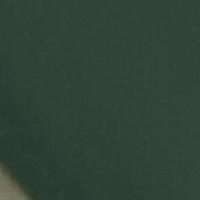
EUNIS habitat code: 15
Species observed at this site:
Aythya fuligula